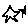
Label: star